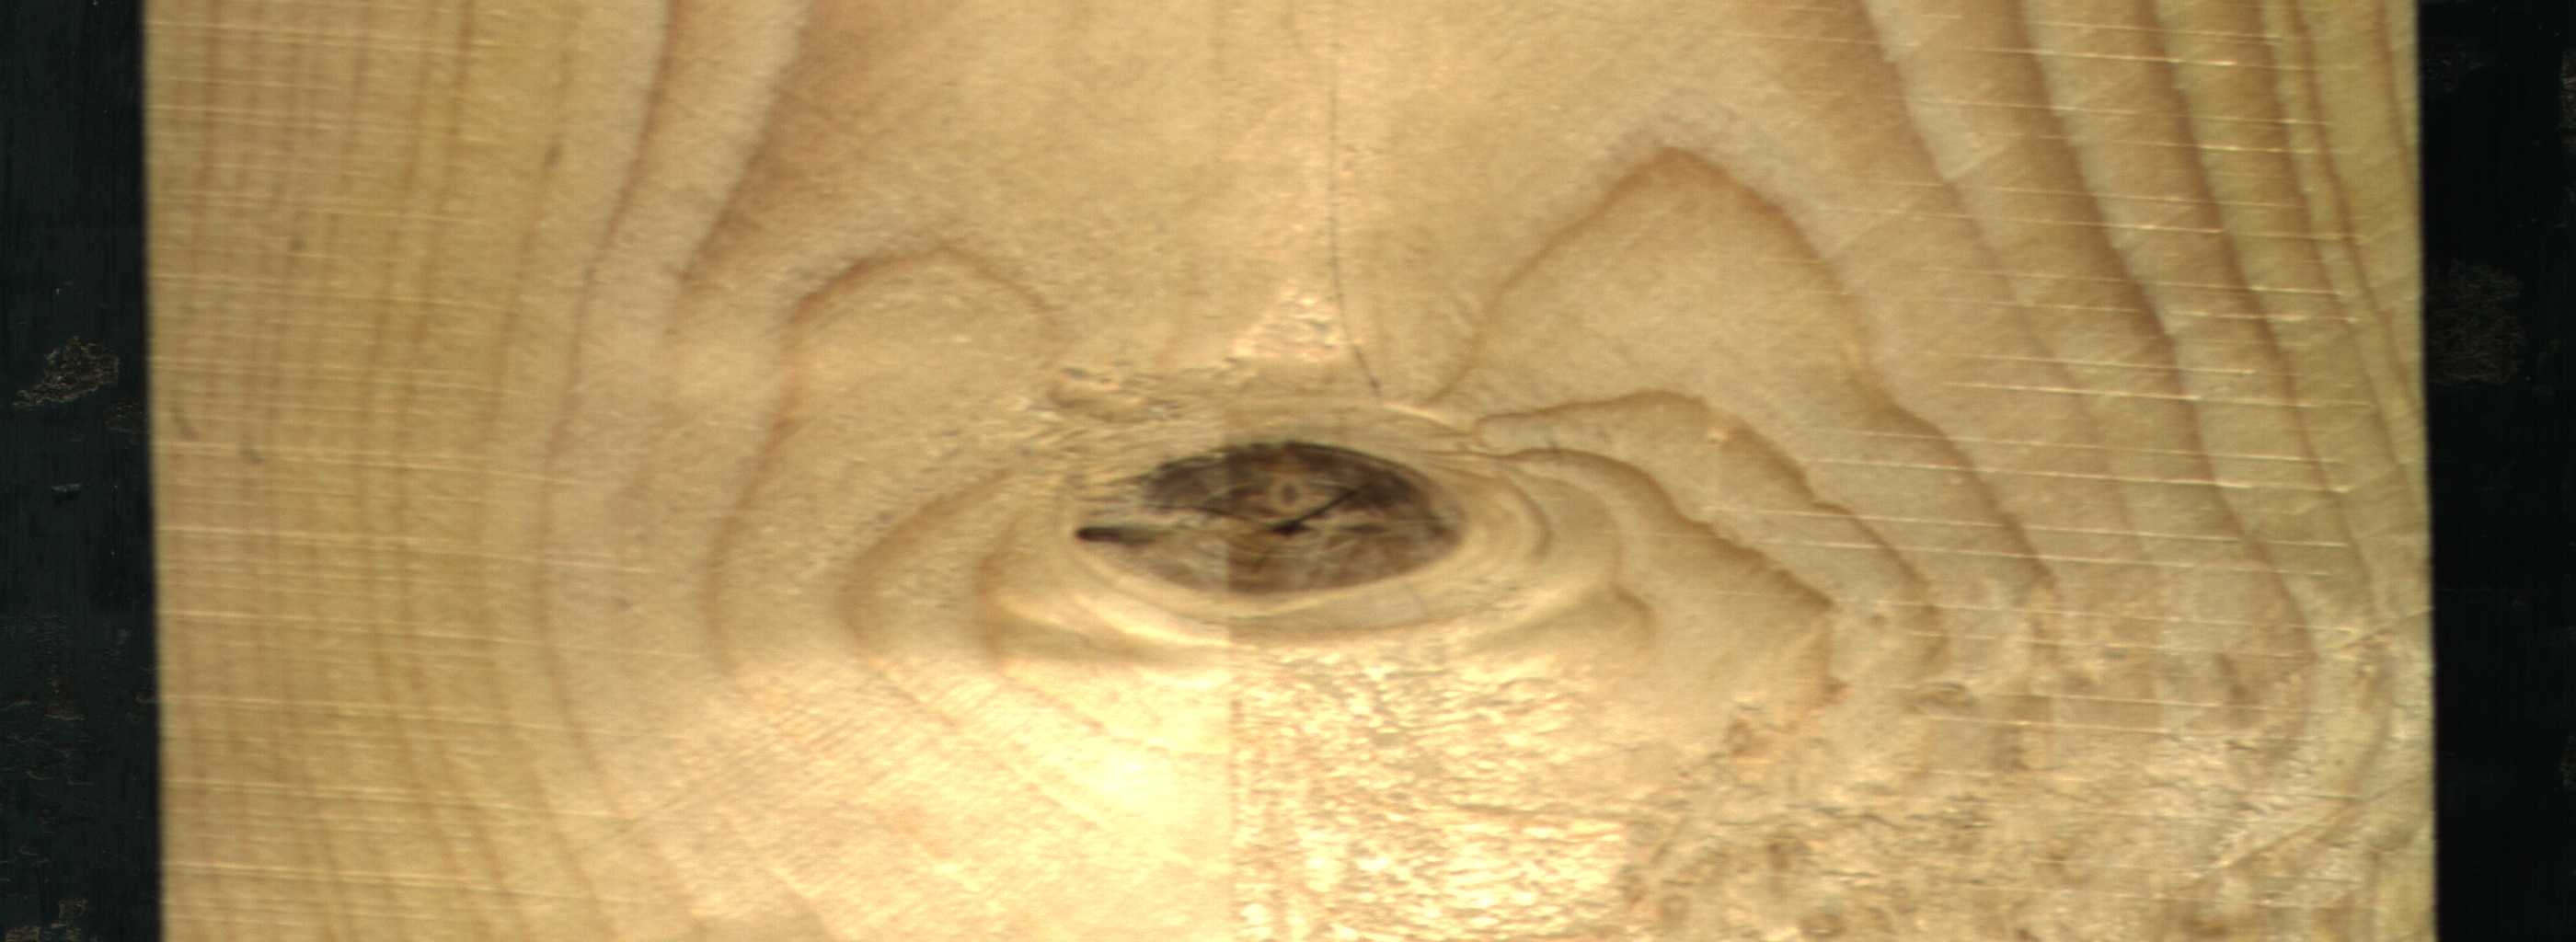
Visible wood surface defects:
knot_with_crack
Dead_Knot